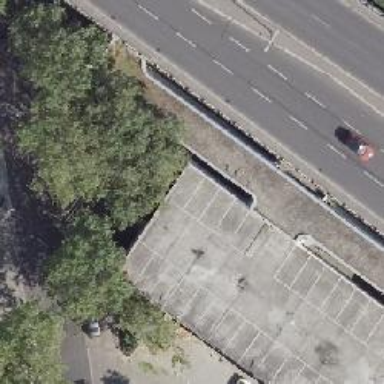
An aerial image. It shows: Entrance to multi-storey parking facility.